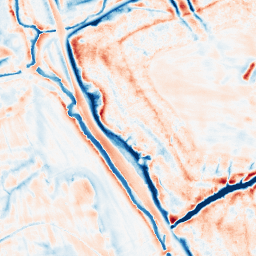
Category: edge_preserving
Decomposition family: bilateral
Decomposition parameters: d: 21
sigma_color: 100
sigma_space: 50
Upsampling method: bspline
Upsampling parameters: scale: 8
Upsampling scale: 8